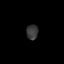
Tissue: lung
Cell type: Epithelial cells
Senescence score: 0.1806
Nuclear area (px): 169
Mean DAPI intensity: 57.243